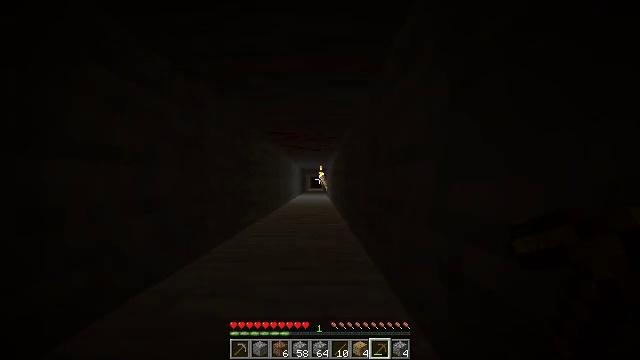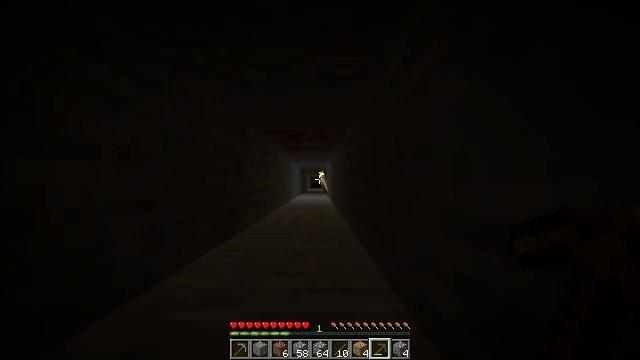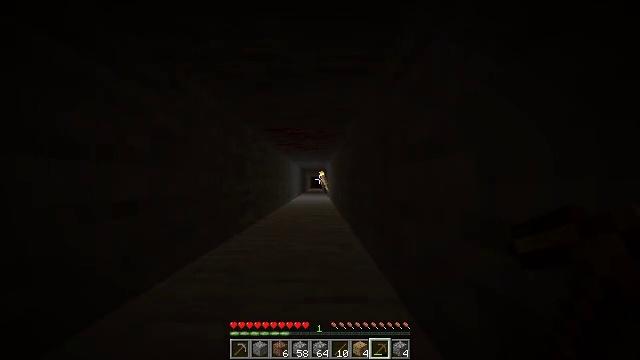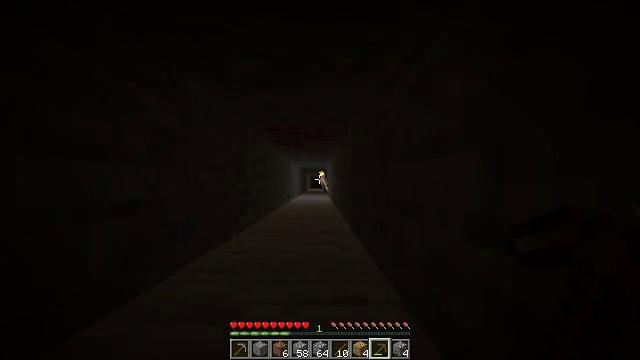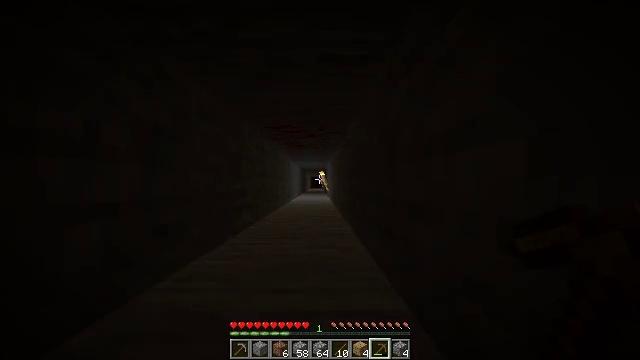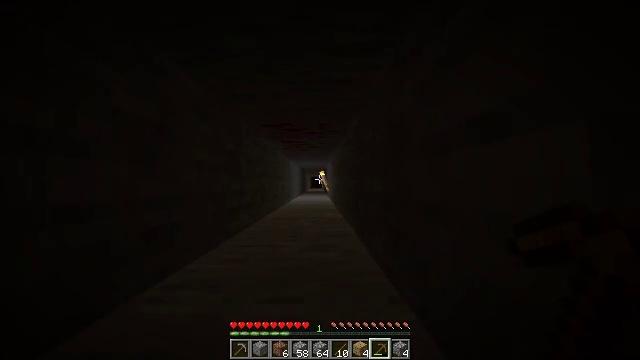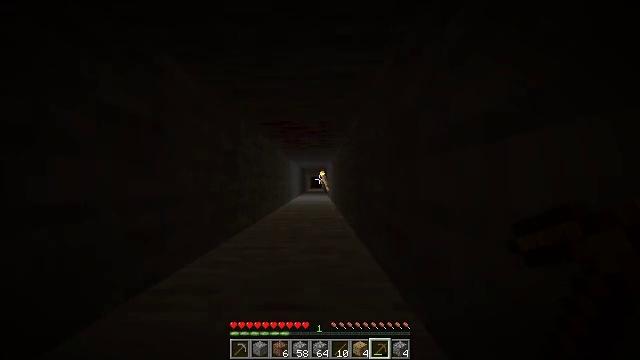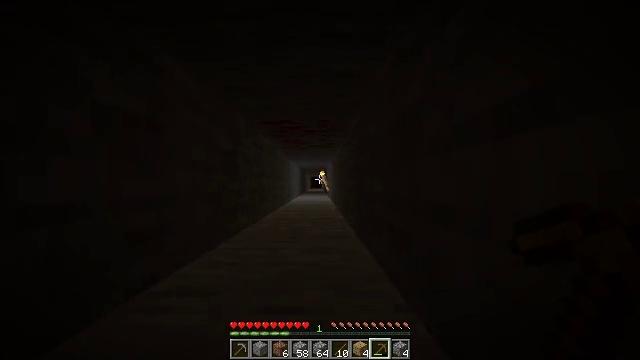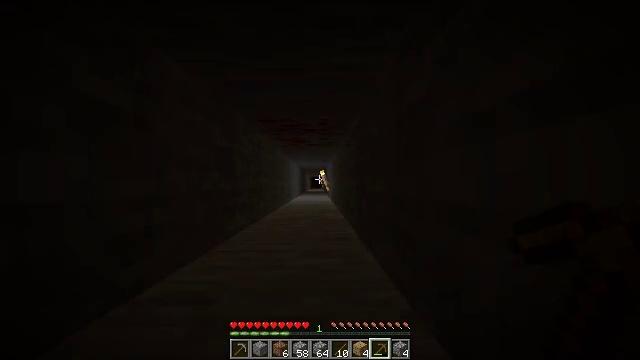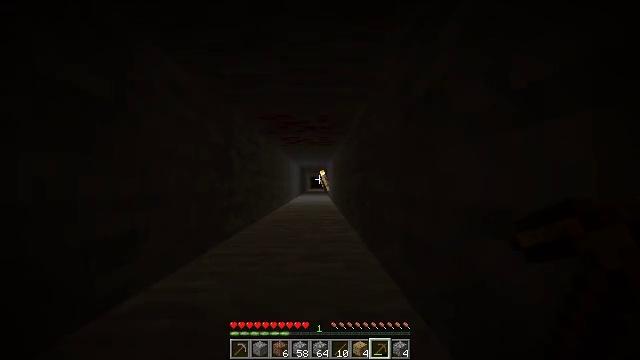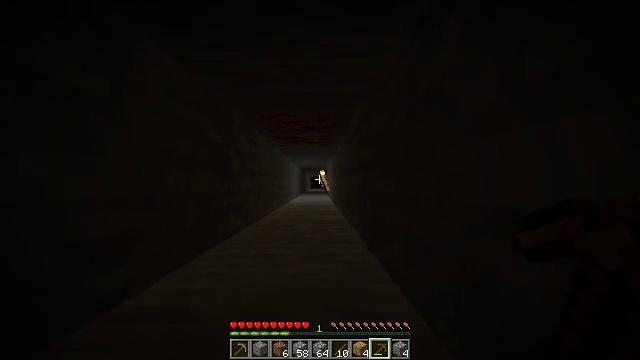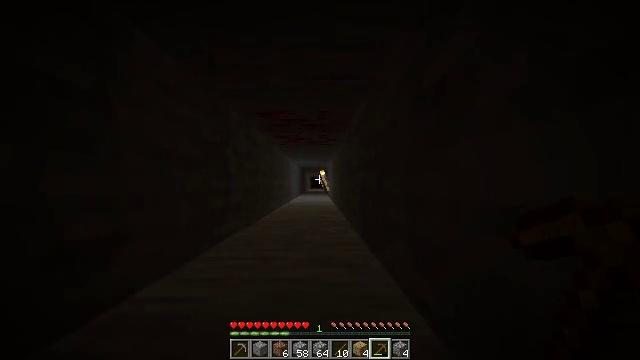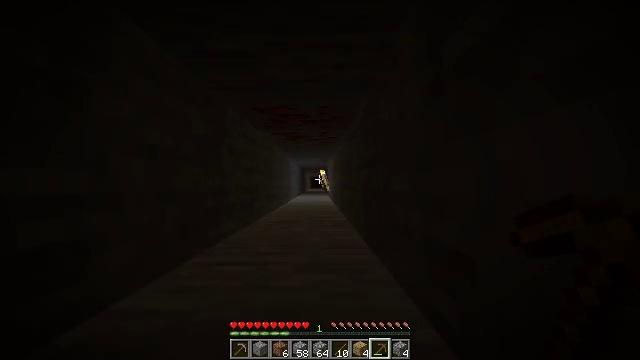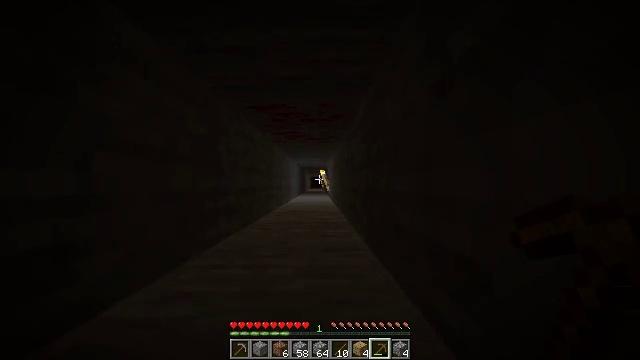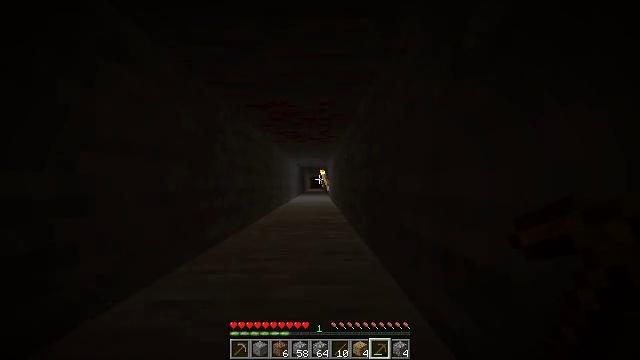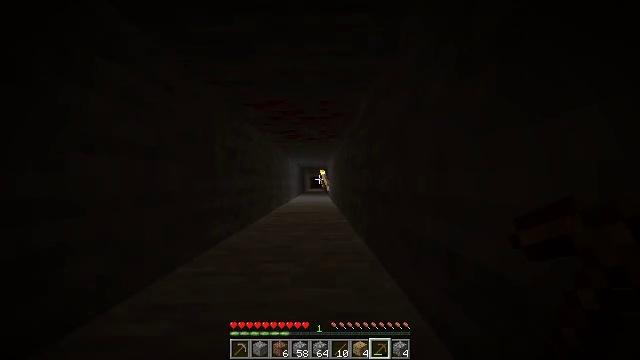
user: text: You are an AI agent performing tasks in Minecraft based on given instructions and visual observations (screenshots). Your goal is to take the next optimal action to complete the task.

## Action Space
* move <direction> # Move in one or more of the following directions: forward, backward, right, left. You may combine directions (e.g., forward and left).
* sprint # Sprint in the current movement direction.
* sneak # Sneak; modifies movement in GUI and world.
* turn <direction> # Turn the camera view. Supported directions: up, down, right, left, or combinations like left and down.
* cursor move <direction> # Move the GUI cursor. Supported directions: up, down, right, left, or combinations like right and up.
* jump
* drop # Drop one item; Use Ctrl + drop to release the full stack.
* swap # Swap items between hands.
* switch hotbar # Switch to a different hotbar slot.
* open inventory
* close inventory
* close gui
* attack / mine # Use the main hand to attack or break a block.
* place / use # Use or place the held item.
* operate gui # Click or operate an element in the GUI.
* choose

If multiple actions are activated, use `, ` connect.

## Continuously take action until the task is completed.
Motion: motion action
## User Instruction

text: Take down the wall torch for reuse.
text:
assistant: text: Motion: move forward
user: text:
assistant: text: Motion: move forward
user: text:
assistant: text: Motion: move forward
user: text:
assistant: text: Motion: move forward
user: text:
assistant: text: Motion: move forward
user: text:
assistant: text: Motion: move forward
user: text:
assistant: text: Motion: move forward
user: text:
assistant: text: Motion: move forward
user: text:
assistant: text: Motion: move forward
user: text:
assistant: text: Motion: move forward
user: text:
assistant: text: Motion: move forward
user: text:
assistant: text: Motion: move forward
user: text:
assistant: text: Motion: move forward
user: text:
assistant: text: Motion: move forward
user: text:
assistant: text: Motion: move forward
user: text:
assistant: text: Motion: move forward
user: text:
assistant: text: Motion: move forward
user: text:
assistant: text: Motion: move forward
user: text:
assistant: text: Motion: move forward
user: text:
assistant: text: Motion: move forward
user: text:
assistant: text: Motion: move forward
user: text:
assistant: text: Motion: move forward
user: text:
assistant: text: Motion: move forward
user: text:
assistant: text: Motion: move forward
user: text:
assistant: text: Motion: move forward
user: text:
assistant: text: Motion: move forward
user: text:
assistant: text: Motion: move forward
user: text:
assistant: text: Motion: move forward
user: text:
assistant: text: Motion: move forward
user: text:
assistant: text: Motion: move forward